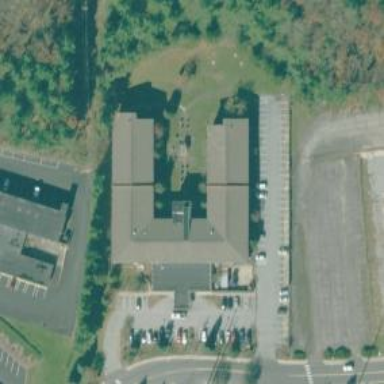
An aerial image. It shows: Building.